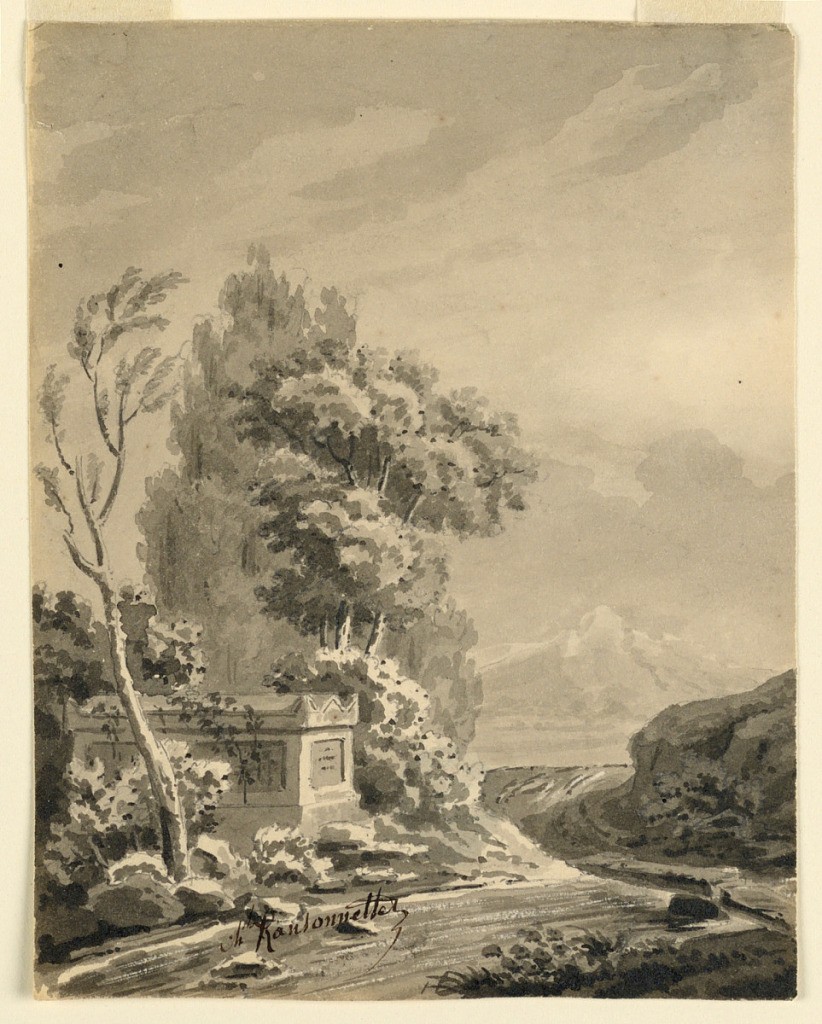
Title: In Classical Land
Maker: Charles Nicolas Ransonnette, French, 1793 - 1877
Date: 1793-1877
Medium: Black crayon, brush and grey watercolor and black ink on paper
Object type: Drawing
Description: A road winds backwards, where a snow-covered mountain is shown beyond a valley. A classical sarcophagus stands at left in a group of trees.